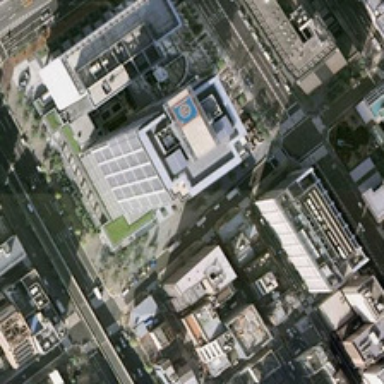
Three tall buildings with white roof in the middle .